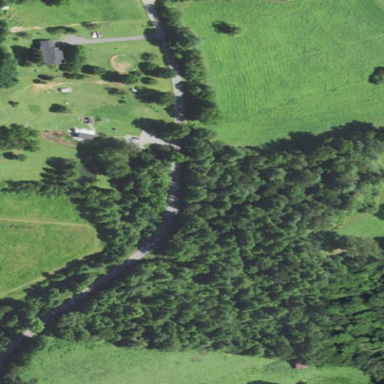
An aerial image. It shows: Deciduous broadleaved woodland.